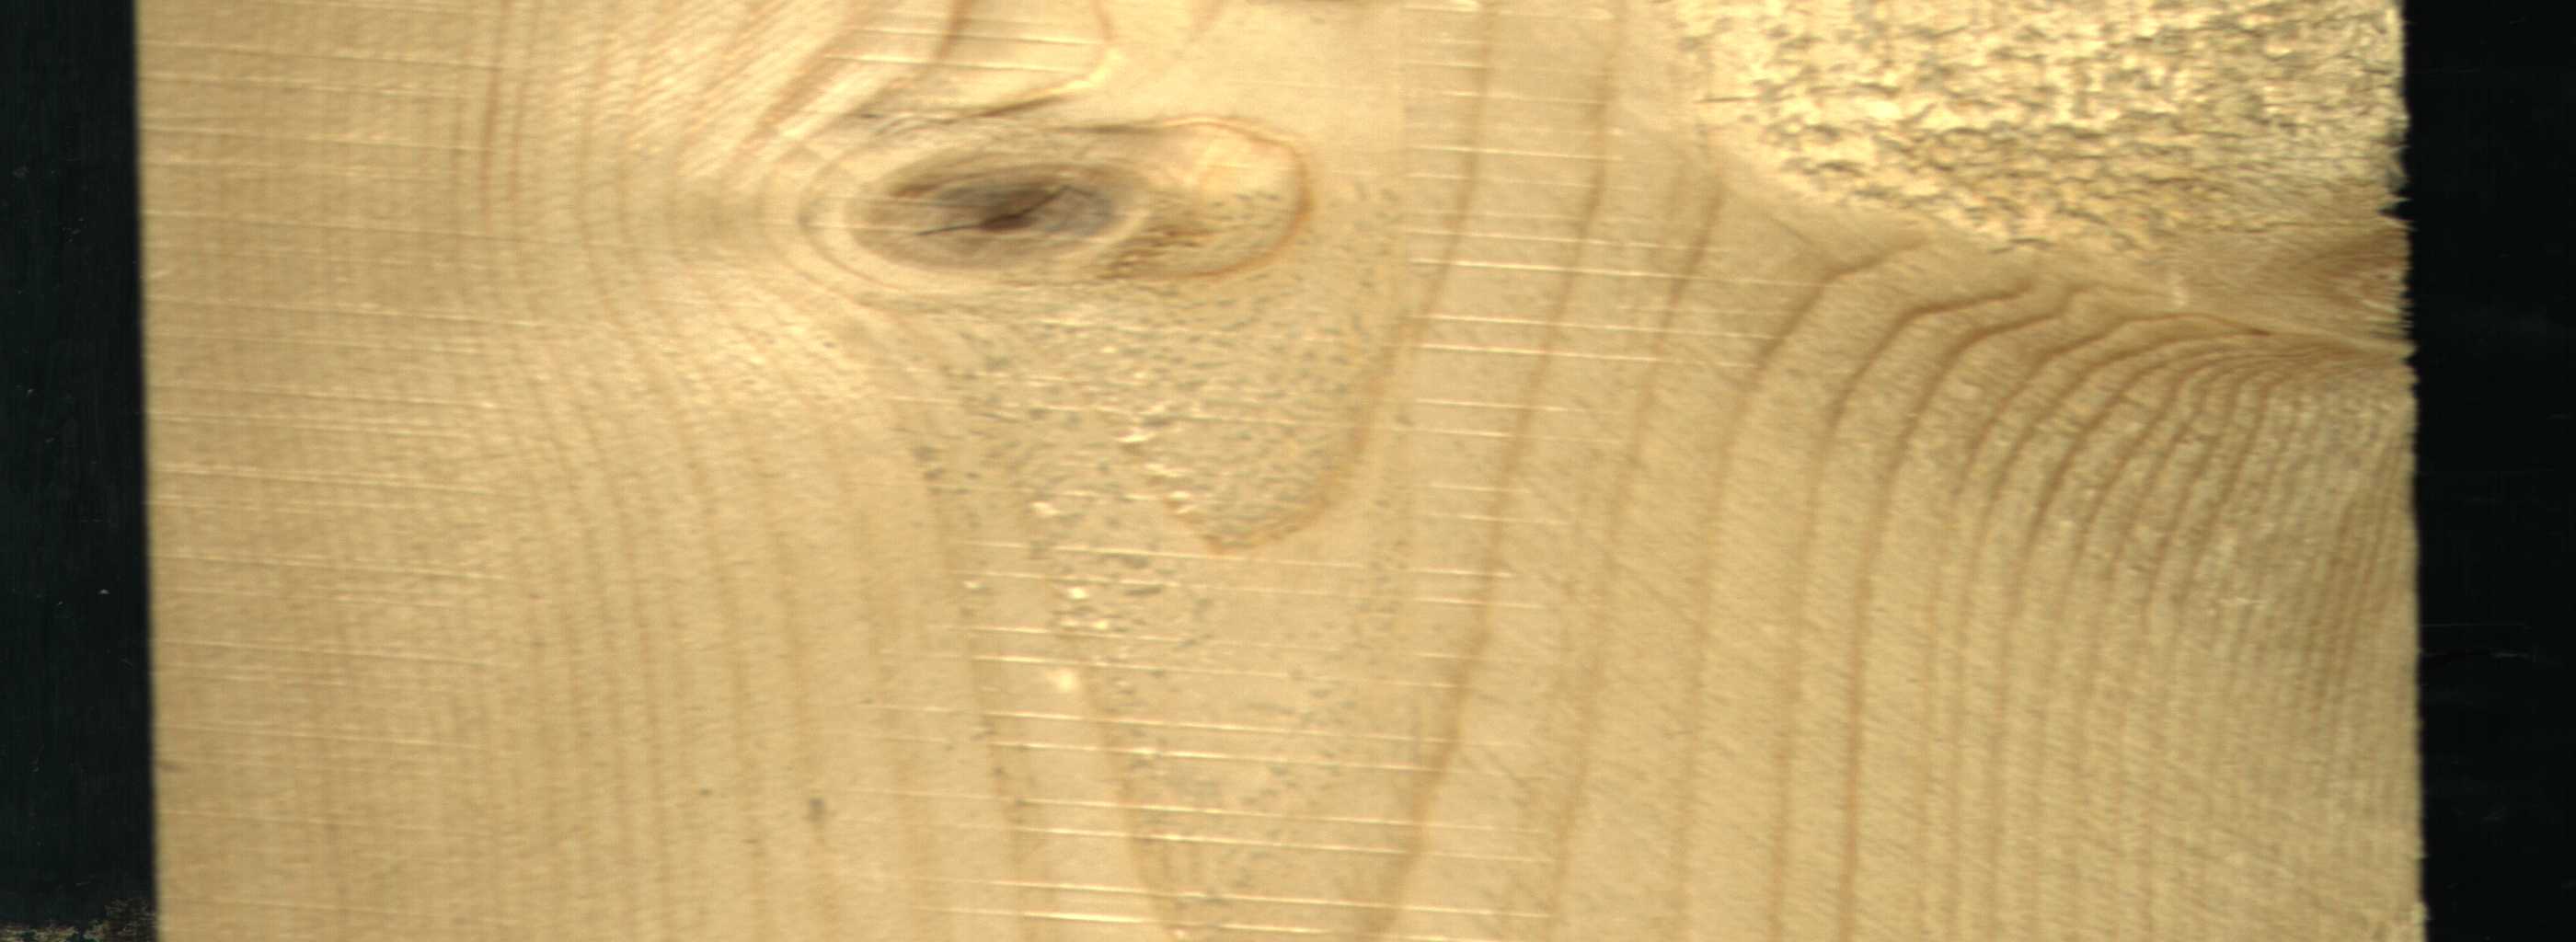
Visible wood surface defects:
knot_with_crack
Live_Knot